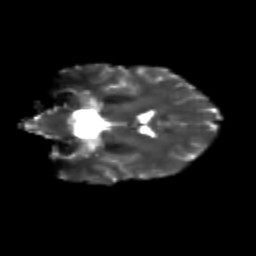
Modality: T2w
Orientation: coronal
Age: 28
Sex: female
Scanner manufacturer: siemens
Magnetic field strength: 3 T
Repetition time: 3.5 s
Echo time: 0.113 s